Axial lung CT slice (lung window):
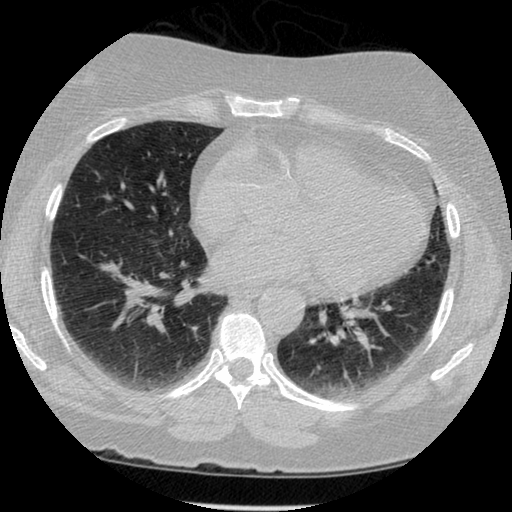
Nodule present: no